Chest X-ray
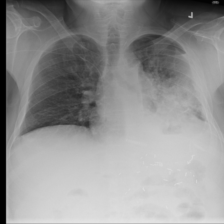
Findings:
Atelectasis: negative
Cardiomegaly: negative
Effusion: positive
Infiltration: positive
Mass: negative
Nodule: negative
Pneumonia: negative
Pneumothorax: positive
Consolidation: negative
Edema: negative
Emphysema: negative
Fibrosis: negative
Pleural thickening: negative
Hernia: negative